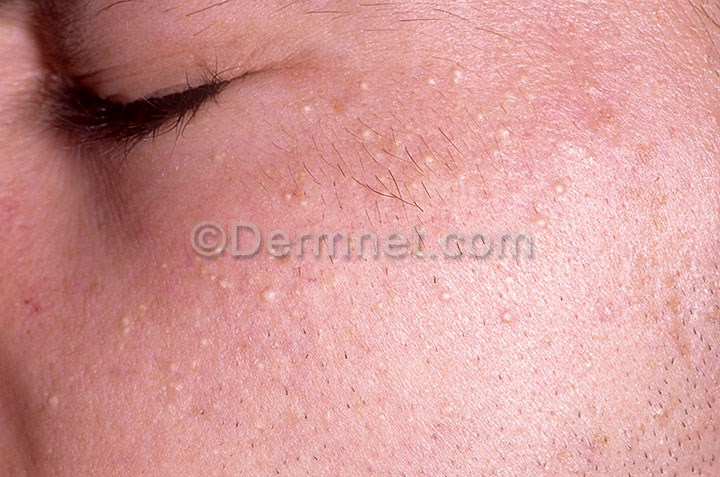
Disease: Acne and Rosacea Photos